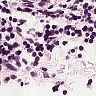
Metastatic tissue present: no